Question: I have 2 Select Box in my HTML page.
For some reason, I wish to want both the text boxes open at the same time.
This may be for several purposes, like taking screenshots of the both open at the same time.
The problem I face is, when I click on one selectbox, another goes away, when I click on the other, previous goes away.
Is it possible to keep both the selectboxes open at the same time?
I am fine if it requires javascript to do so.
Here are the two boxes, which I wish to keep open, is it possible to block some events or anything?

Thanks
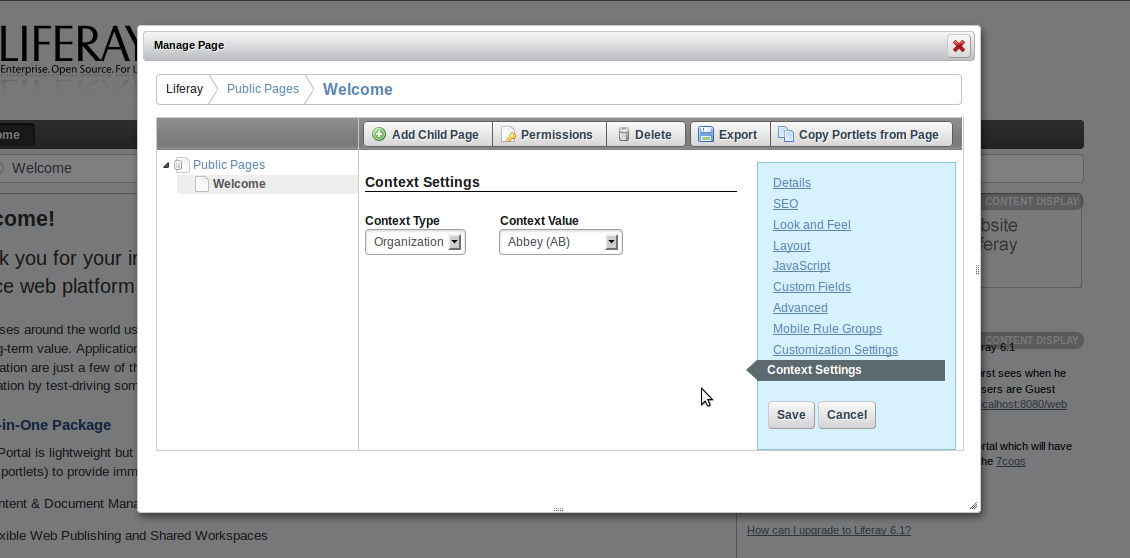
Answer: @xiankai: Yes I have considered using a list view already, and then later instructing that this would/could be a combo-box. Here's my work with this modification.